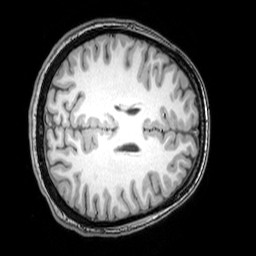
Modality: T1w
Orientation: axial
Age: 22
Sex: female
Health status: healthy
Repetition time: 0.081 s
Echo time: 0.037 s